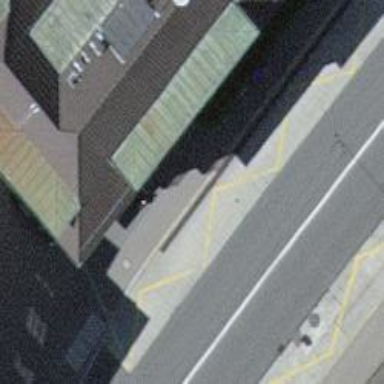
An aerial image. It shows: Bus stop with trolleybus platform.